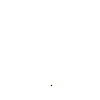
Particle: pion